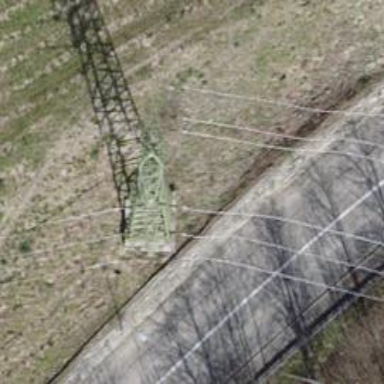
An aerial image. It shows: Lattice structure tower used for power distribution.